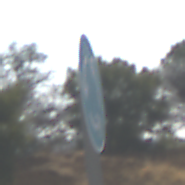
Verkehrszeichen: Kreisverkehr
Umgebung: Outdoor, Nature
Tageszeit: MorningAfternoon
Wetter: PartlyCloudy
Licht: Natural
Jahreszeit: NotSpecified
Kontrast: HighContrast